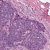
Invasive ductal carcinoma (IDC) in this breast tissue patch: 1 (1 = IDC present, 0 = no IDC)